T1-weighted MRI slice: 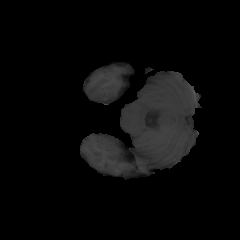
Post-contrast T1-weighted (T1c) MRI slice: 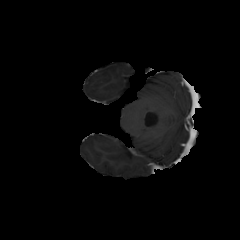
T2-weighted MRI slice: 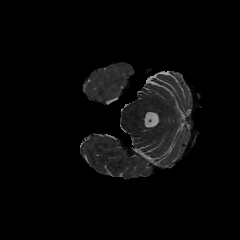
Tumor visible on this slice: no